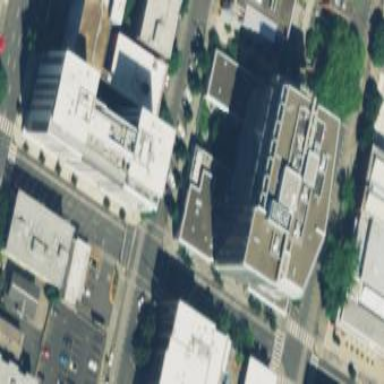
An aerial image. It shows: Part of building is shown in the image.